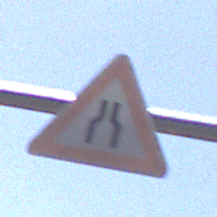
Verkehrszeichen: VerengteFahrbahn
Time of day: Midday
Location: Outdoor (Nature)
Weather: Clear
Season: NotSpecified
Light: Natural